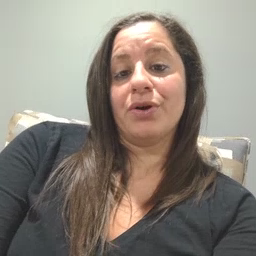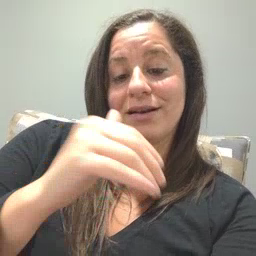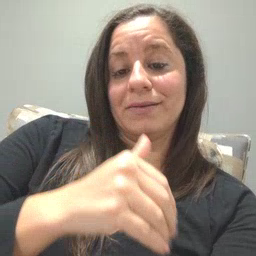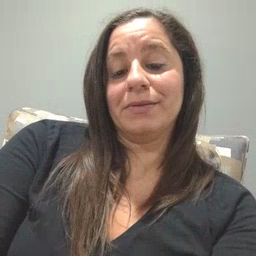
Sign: night